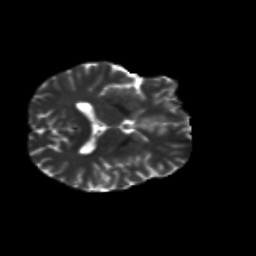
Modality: T2w
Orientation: axial
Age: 18
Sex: male
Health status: healthy
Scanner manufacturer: siemens
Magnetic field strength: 3 T
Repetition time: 8.6 s
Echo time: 0.095 s